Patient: sex M, age 67
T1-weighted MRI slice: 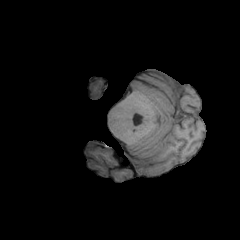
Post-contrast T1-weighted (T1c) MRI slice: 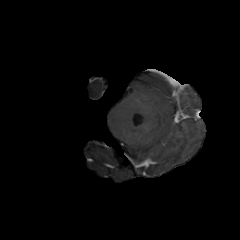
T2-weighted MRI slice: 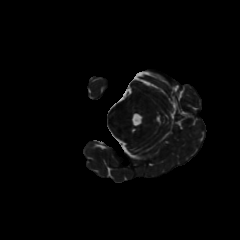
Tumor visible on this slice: no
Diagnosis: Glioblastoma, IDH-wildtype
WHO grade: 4